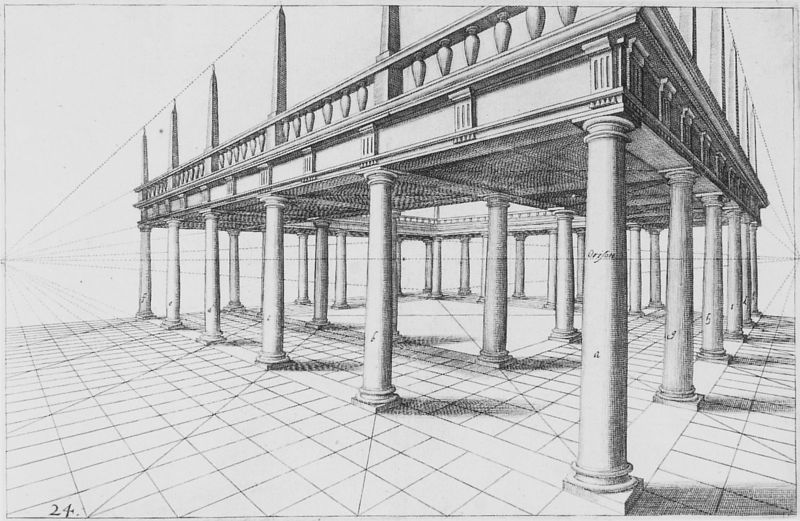
Titel: Perspektive, Druck Nr. 24
Künstler: Hans Vredeman de Vries
Schlagwörter: schatten, säule, säulen, zeichnung, gebäude, architektur, boden, italien, perspektive, studie, linien, halle, innenhof, balustrade, schwarzweiss, entwurf, schema, rom, sims, griechisch, obelisk, geschoss, aäule